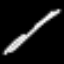
Label: line